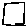
Label: square